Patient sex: M
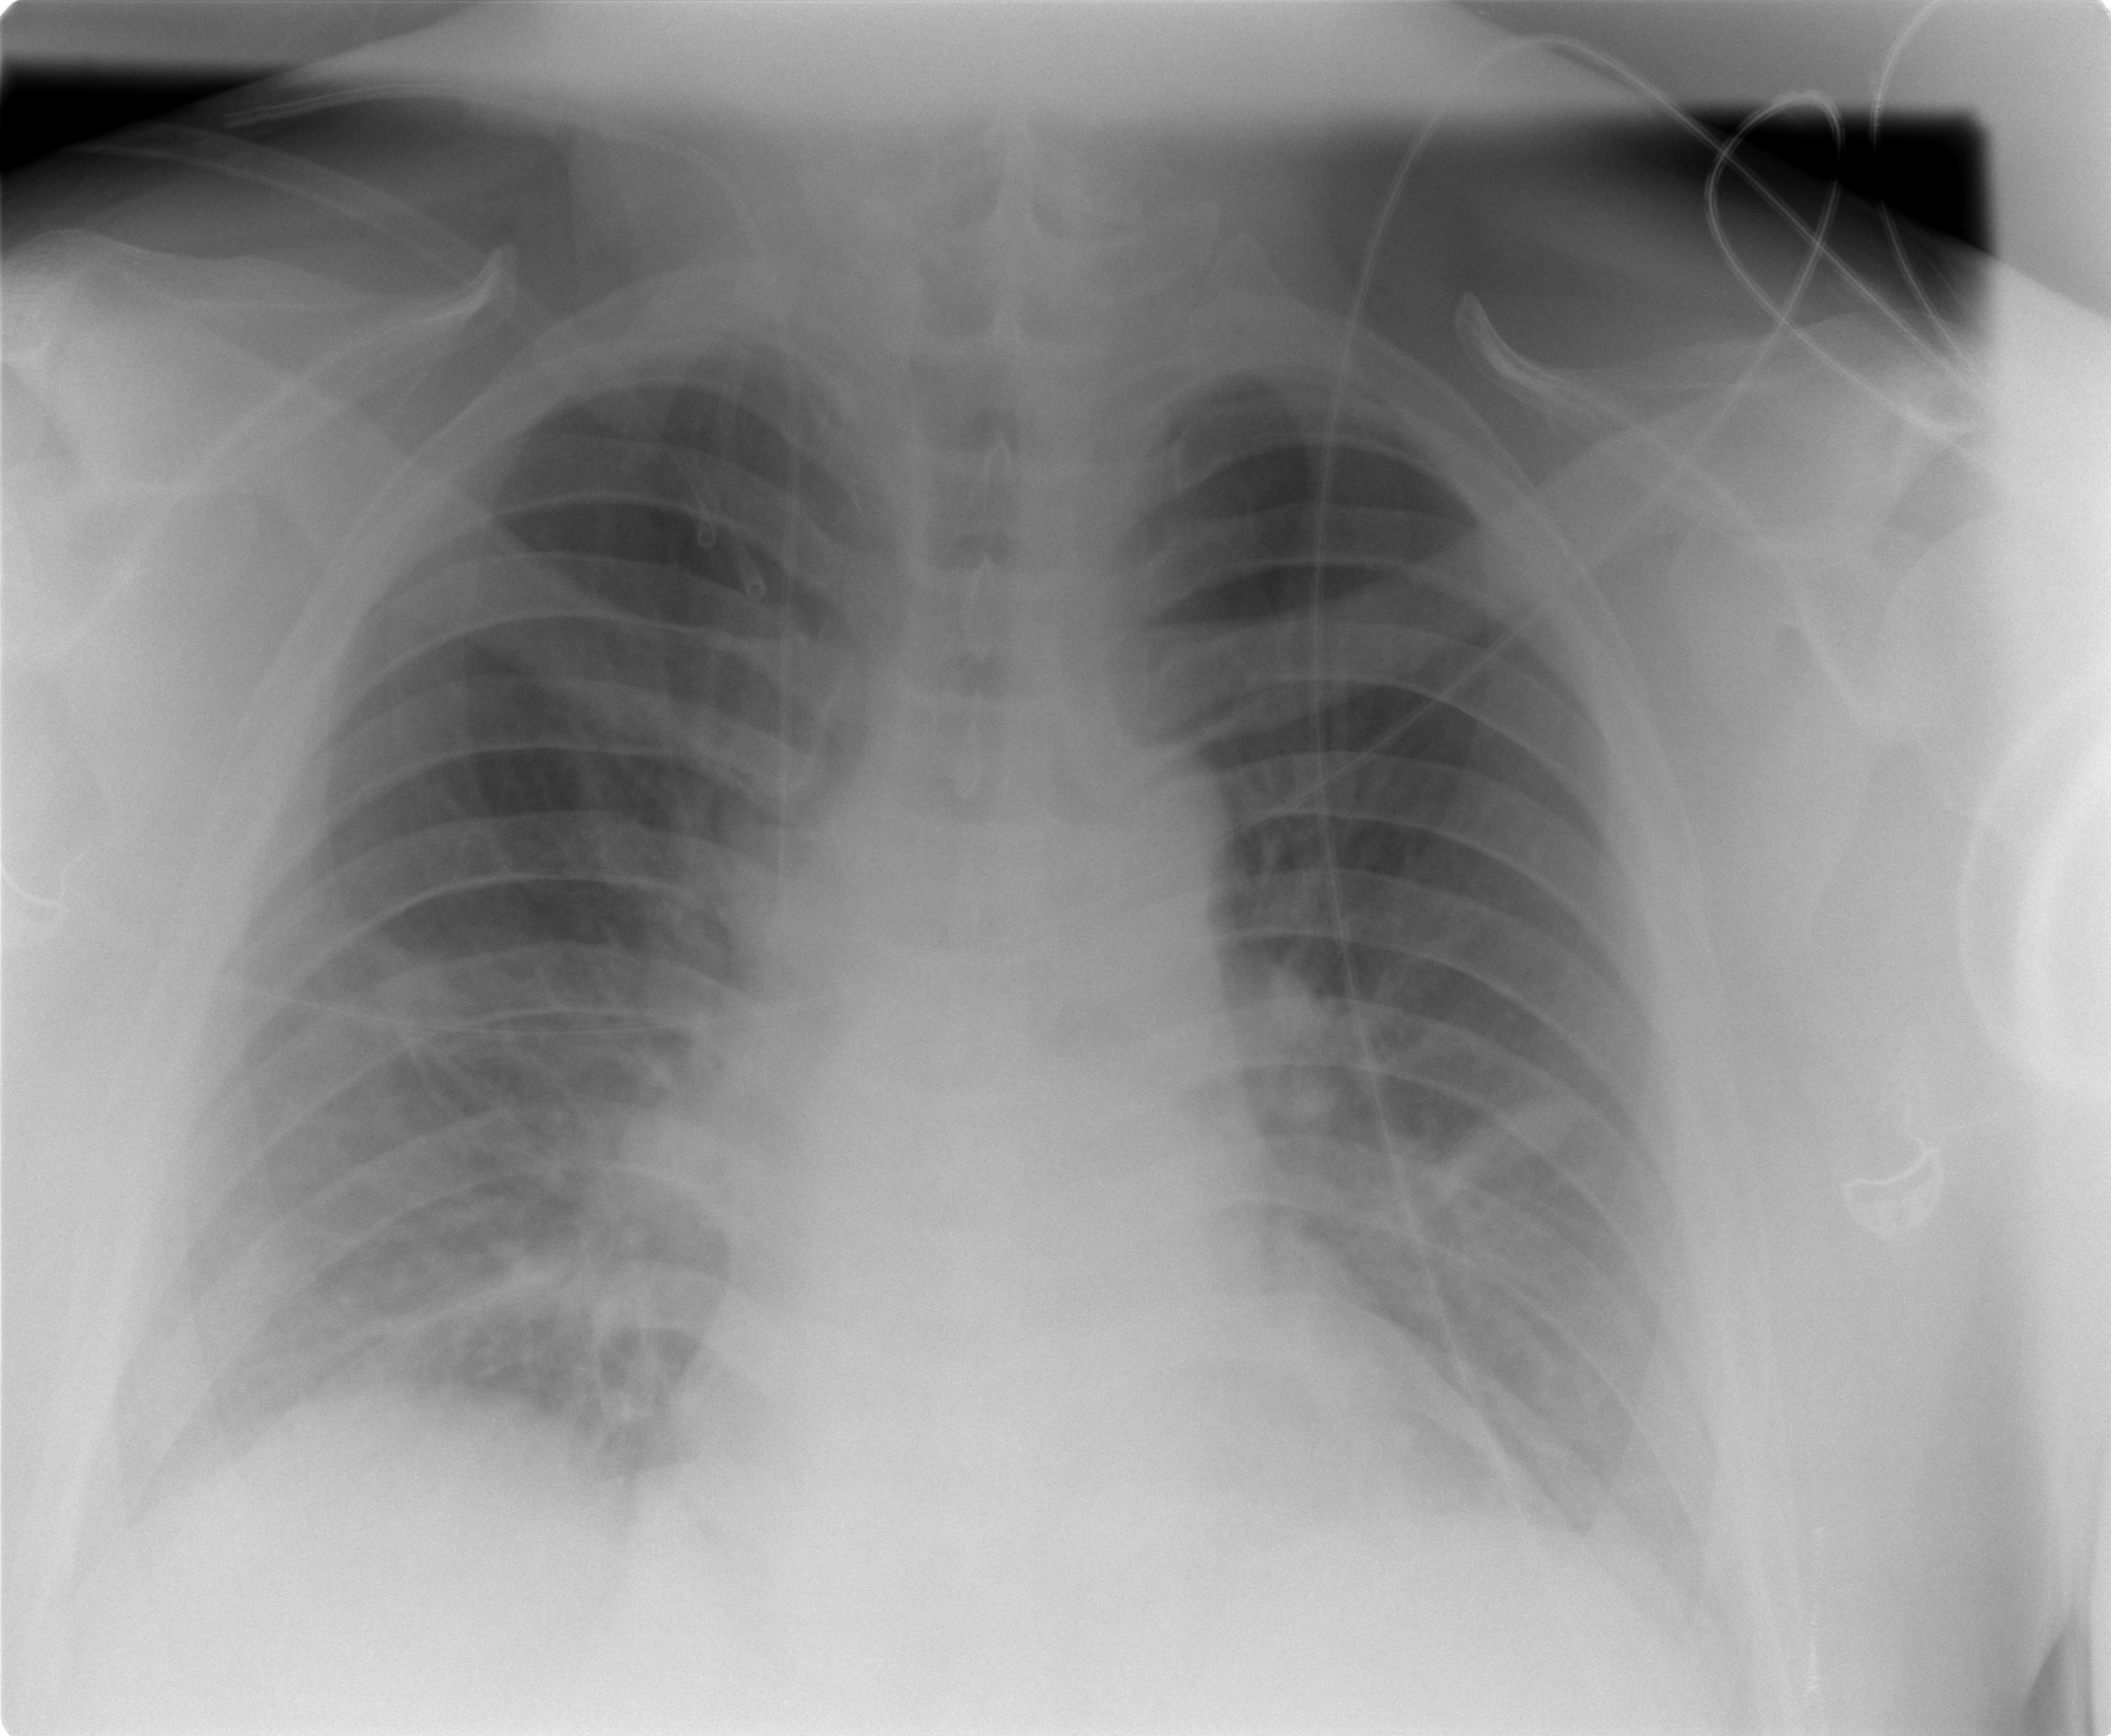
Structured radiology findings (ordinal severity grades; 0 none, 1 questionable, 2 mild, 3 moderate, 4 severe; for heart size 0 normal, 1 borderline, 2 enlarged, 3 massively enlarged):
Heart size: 1
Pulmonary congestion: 0
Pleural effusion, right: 2
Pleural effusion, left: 2
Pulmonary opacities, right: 0
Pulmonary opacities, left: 0
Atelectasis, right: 2
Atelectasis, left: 2